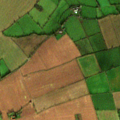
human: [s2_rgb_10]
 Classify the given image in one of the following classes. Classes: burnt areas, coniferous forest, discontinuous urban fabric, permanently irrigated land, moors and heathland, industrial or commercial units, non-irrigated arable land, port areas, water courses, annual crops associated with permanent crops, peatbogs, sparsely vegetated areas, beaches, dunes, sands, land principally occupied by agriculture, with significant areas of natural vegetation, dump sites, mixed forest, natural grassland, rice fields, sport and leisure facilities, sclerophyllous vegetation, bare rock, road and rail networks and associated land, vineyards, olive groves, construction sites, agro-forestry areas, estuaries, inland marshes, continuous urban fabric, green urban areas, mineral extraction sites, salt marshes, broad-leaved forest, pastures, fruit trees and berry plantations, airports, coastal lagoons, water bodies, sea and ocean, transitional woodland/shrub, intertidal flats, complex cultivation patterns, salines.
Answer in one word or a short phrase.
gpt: non-irrigated arable land, pastures, land principally occupied by agriculture, with significant areas of natural vegetation